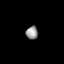
Tissue: prostate
Cell type: T cells
Senescence score: 0.7088
Nuclear area (px): 155
Mean DAPI intensity: 148.174